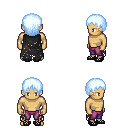
a pixel art fantasy rpg character, male body template, human, tanned skin, black tattered cape, magenta pants, white cyan plain hairstyle, ghillies, four views (front, back, left, right), 2x2 character sprite sheet, small pixel art, hard edges, no anti-aliasing